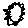
Label: sun